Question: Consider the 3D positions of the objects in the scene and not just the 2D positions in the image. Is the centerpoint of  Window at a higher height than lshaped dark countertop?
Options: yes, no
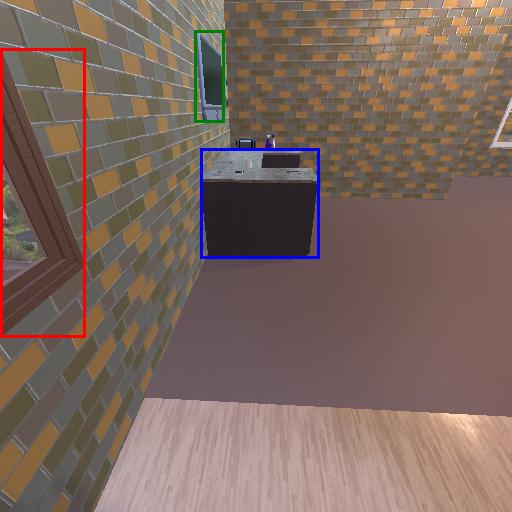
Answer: yes